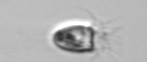
Label: Balanion